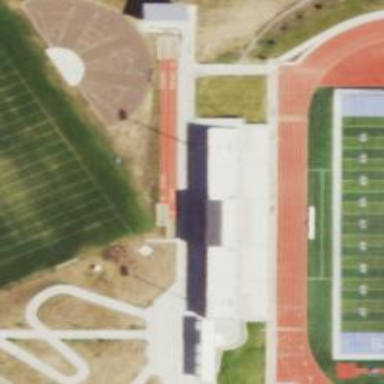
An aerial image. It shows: Athletics track located on leisure land.